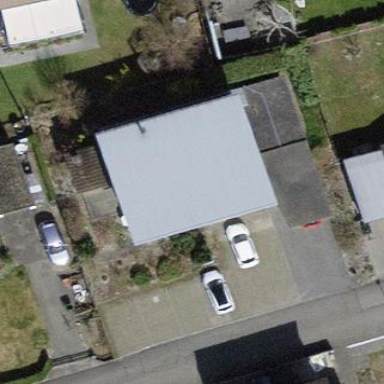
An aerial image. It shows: Building with tile roof.